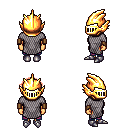
a pixel art fantasy rpg character, female body template, human, tanned skin, chain mail, magenta pants, red short bangs hairstyle, gold helm, leather bracers, metal boots, four views (front, back, left, right), 2x2 character sprite sheet, small pixel art, hard edges, no anti-aliasing